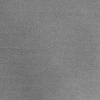
Atmospheric dust classification: dusty